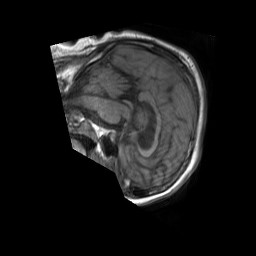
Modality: T1w
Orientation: sagittal
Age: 57
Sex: male
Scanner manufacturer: philips
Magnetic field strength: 1.5 T
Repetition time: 0.6779 s
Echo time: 0.015 s